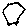
Label: hexagon